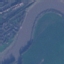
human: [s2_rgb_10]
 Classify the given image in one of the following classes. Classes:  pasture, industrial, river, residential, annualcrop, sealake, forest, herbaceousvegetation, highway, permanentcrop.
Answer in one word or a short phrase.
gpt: River